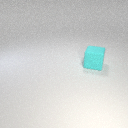
large cyan rubber cube